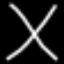
Label: hourglass